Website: lowes
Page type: review-order
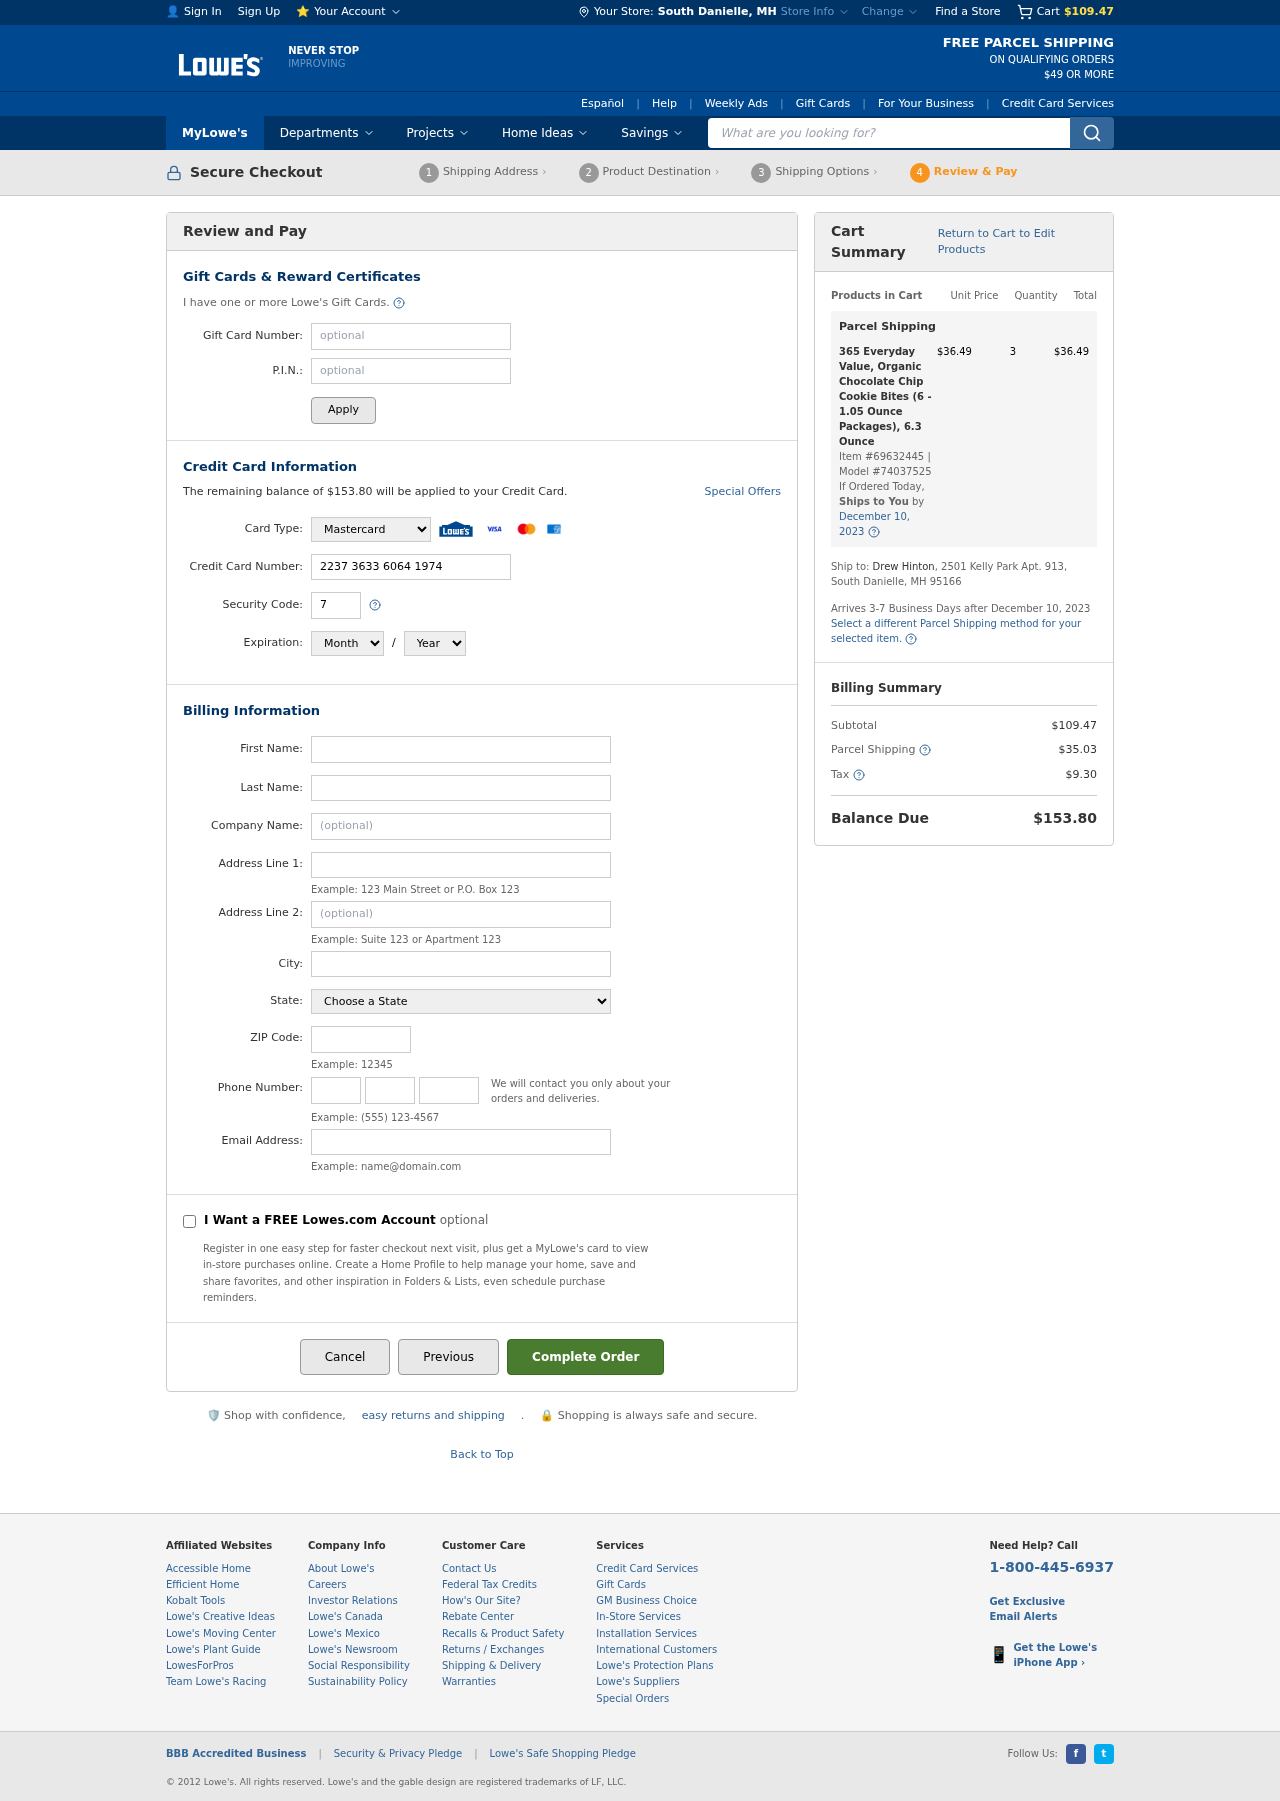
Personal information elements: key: PII_CARD_CVV
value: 772
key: PII_CARD_EXPIRY_MONTH
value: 12
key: PII_CARD_EXPIRY_YEAR
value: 27
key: PII_CARD_NUMBER
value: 2237 3633 6064 1974
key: PII_CARD_TYPE
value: Mastercard
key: PII_CITY
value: South Danielle
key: PII_CITY_STATE
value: South Danielle, MH
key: PII_EMAIL
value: drew_hinton@hotmail.com
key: PII_FIRSTNAME
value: Drew
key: PII_LASTNAME
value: Hinton
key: PII_PHONE_AREA
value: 882
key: PII_PHONE_PREFIX
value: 847
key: PII_PHONE_SUFFIX
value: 3316
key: PII_POSTCODE
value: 95166
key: PII_STATE
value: MH
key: PII_STREET
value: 2501 Kelly Park Apt. 913
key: PII_STREET2
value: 2501 Kelly Park Apt. 913
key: PII_STREET2
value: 32680 Corey Union Suite 545
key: PII_FULLNAME2
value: Drew Hinton
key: PII_CITY_STATE_ZIP2
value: South Danielle, MH 95166
Product elements: key: PRODUCT1_NAME
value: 365 Everyday Value, Organic Chocolate Chip Cookie Bites (6 - 1.05 Ounce Packages), 6.3 Ounce
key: PRODUCT1_PRICE
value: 36.49
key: PRODUCT1_QUANTITY
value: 3
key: PRODUCT1_ITEM_NUMBER
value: Item #69632445
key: PRODUCT1_MODEL_NUMBER
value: Model #74037525
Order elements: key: ORDER_SUBTOTAL
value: $109.47
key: ORDER_BALANCE_DUE
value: $153.80
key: ORDER_SHIPPING_DATE
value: December 10, 2023
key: ORDER_ITEM_TOTAL
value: $36.49
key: ORDER_SHIPPING_DATE2
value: December 10, 2023
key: ORDER_SHIPPING_COST
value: $35.03
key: ORDER_TAX
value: $9.30
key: ORDER_TOTAL
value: $153.80
Search elements: key: HEADER_SEARCH
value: What are you looking for?